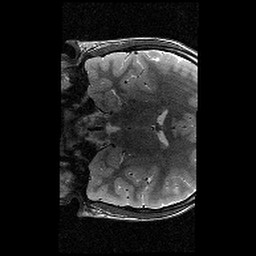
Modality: T2w
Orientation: coronal
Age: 11
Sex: male
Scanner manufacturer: siemens
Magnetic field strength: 3 T
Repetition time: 9.23 s
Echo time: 0.067 s